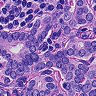
Metastatic tissue present: yes